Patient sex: M
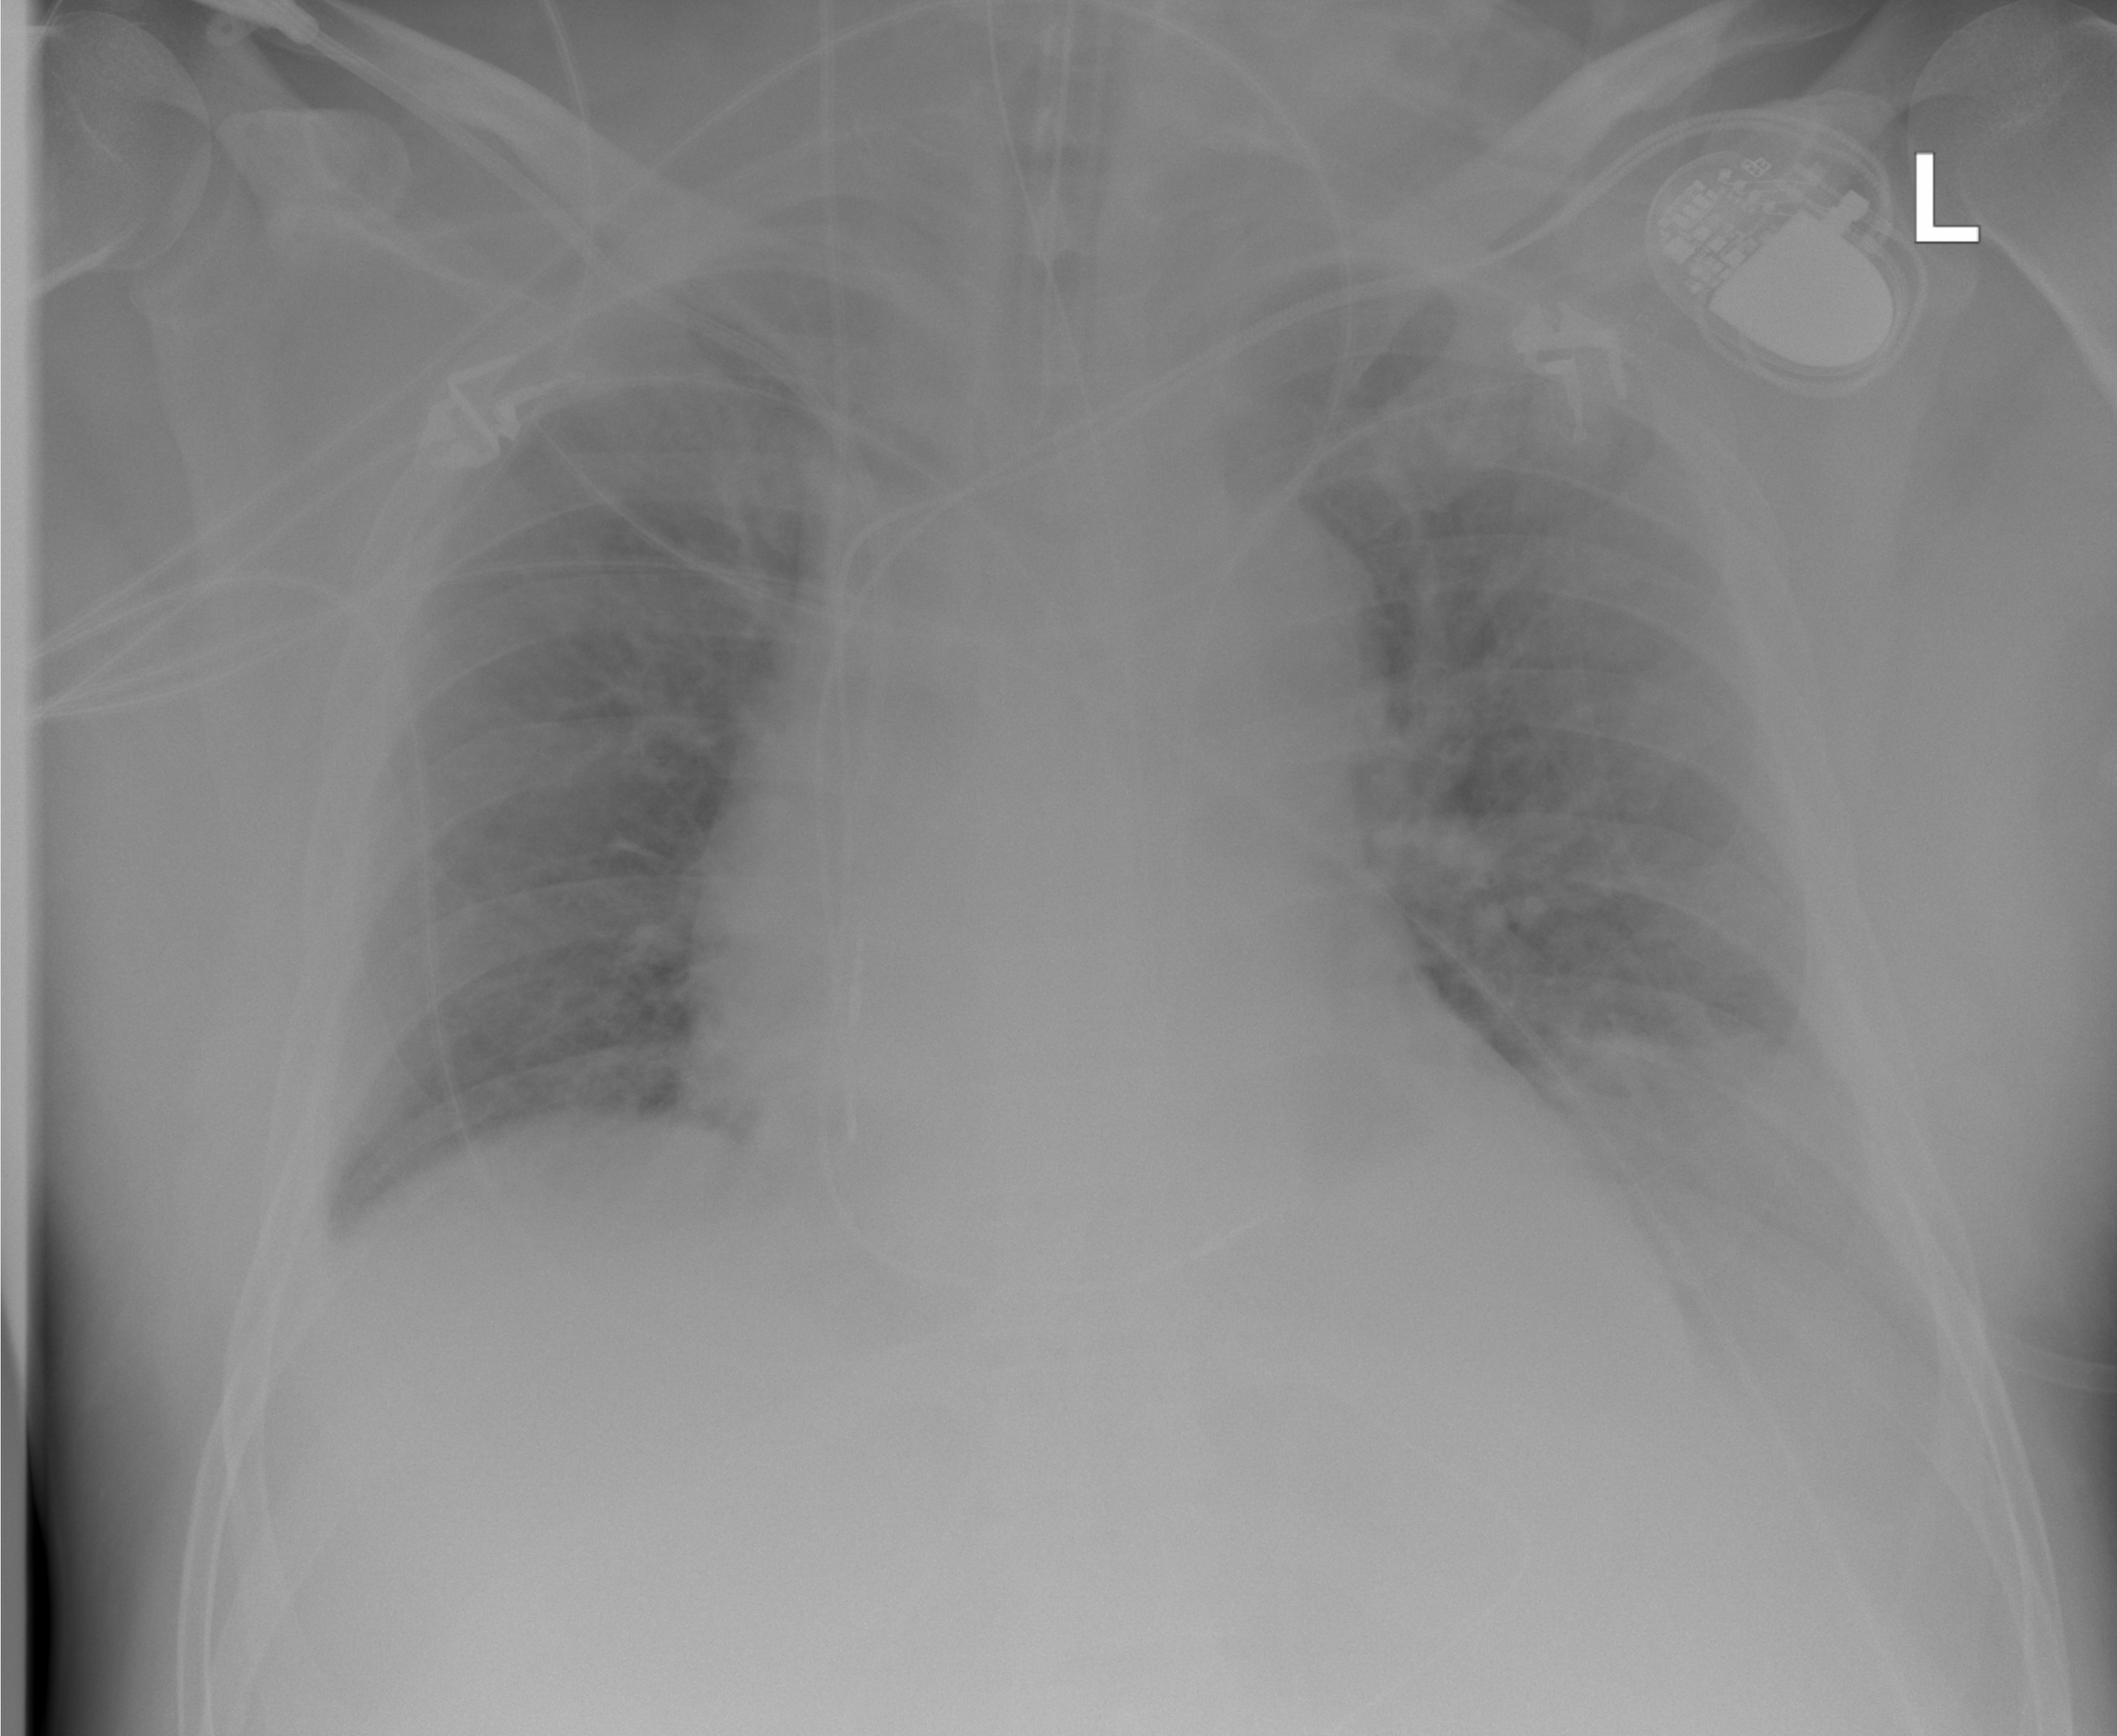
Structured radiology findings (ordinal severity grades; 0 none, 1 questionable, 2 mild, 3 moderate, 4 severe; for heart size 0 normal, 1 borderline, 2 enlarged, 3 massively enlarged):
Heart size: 2
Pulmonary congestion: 2
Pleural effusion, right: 1
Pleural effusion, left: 2
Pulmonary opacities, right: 2
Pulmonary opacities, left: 2
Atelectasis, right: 0
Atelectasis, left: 2